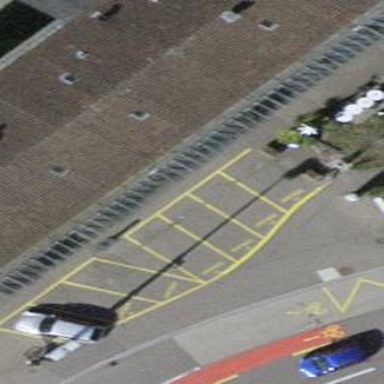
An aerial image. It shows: Parking area available.